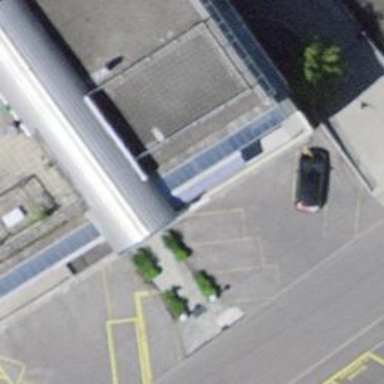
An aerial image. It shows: Commercial building.